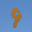
Label: 9